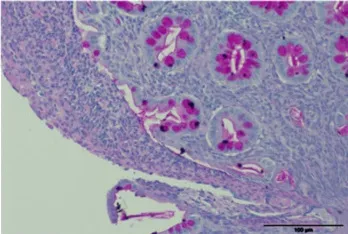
Histopathology of the colonic pinch biopsies. (C) PAS (20x) with no PAS positive macrophages.
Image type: pathology (pas)